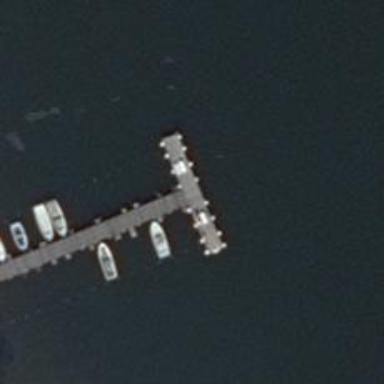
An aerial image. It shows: Man-made pier.